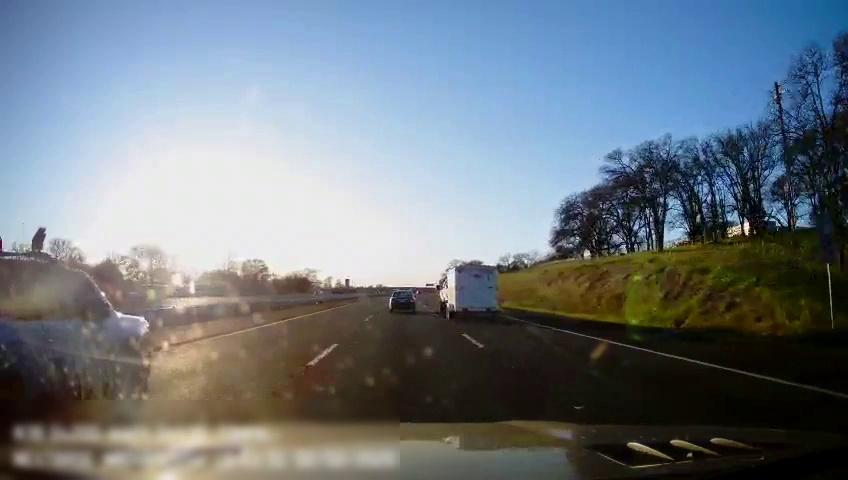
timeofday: Day
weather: Cloudy
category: Drivable Space
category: Drivable Space
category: Vehicles | Car
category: Vehicles | Other LV
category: Vehicles | Truck
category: Vehicles | SUV
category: Lanes | Alternate Lane
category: Lanes | Current Lane
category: Lanes | Current Lane
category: Lanes | Alternate Lane
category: Traffic | Signs